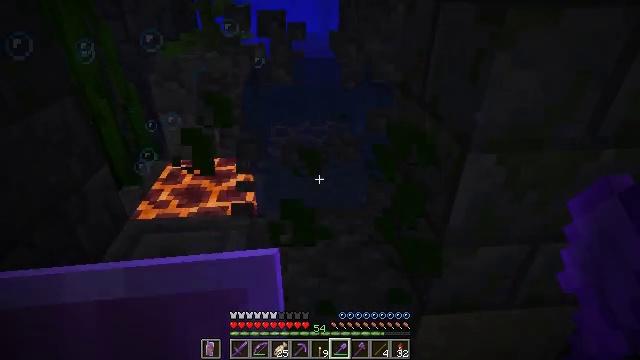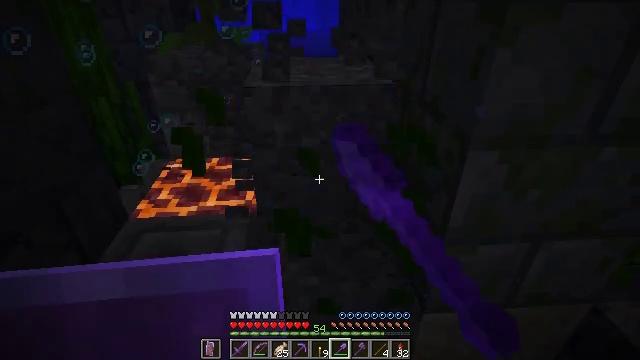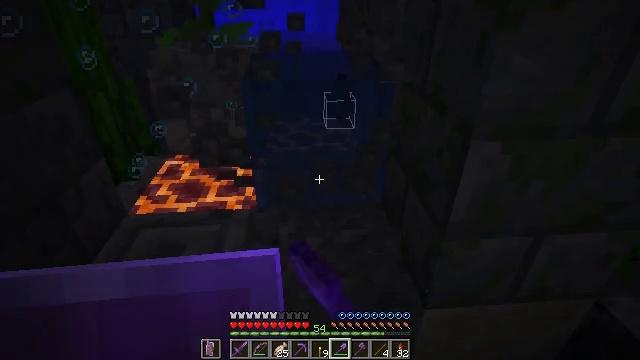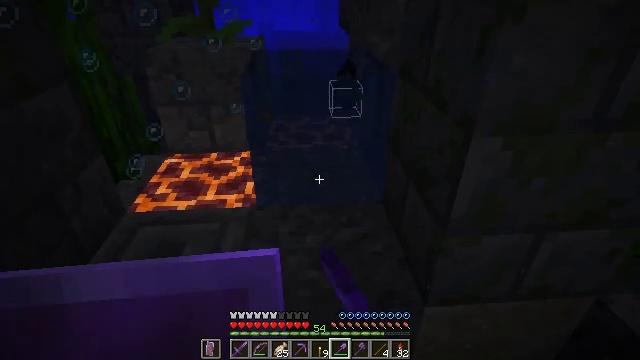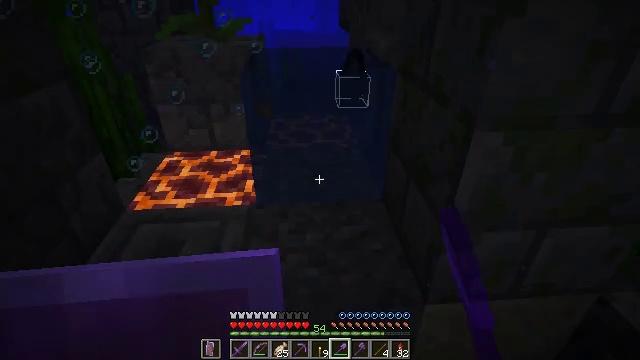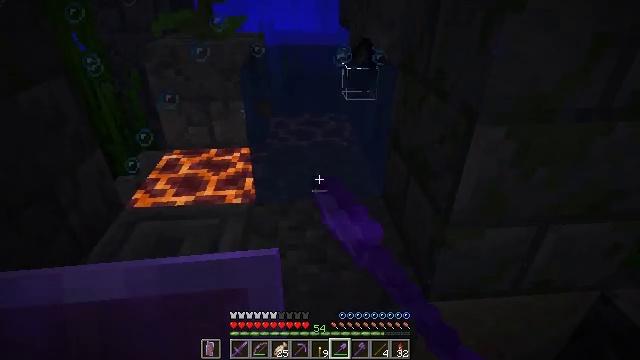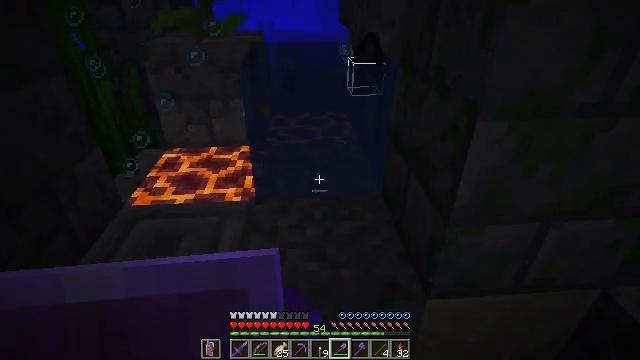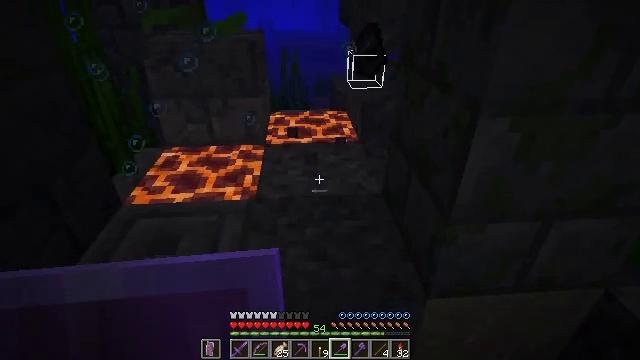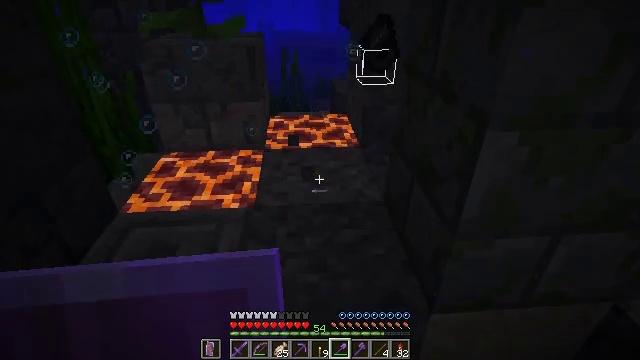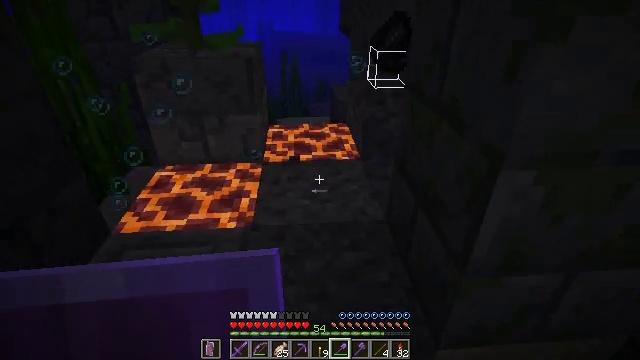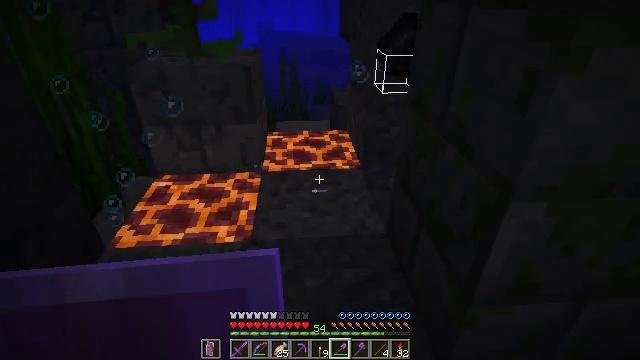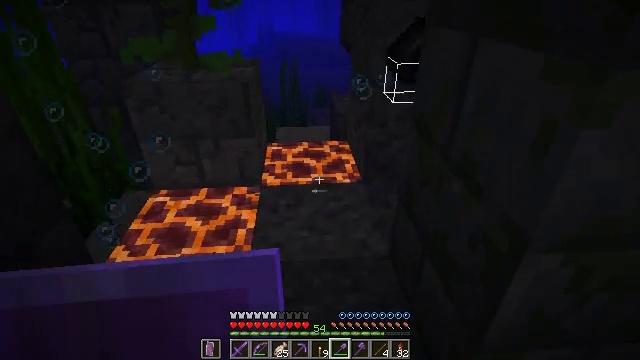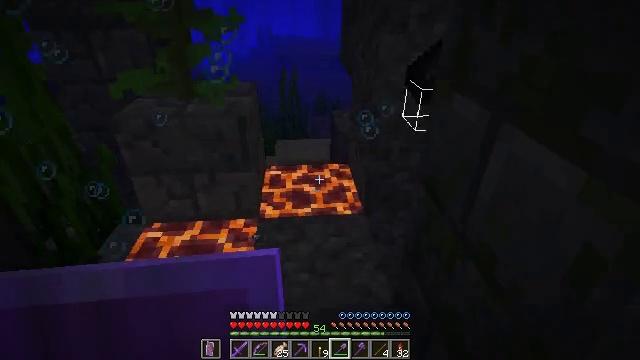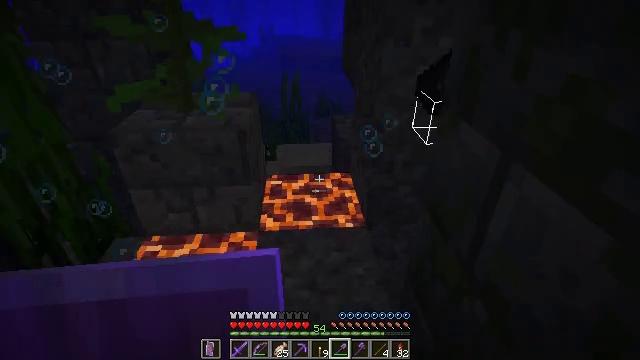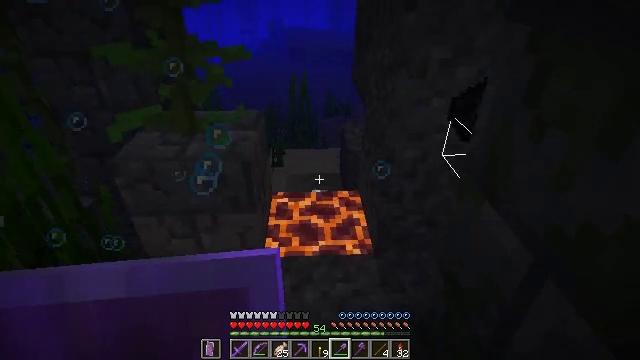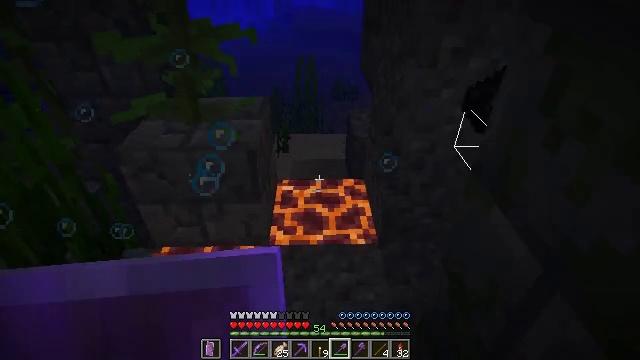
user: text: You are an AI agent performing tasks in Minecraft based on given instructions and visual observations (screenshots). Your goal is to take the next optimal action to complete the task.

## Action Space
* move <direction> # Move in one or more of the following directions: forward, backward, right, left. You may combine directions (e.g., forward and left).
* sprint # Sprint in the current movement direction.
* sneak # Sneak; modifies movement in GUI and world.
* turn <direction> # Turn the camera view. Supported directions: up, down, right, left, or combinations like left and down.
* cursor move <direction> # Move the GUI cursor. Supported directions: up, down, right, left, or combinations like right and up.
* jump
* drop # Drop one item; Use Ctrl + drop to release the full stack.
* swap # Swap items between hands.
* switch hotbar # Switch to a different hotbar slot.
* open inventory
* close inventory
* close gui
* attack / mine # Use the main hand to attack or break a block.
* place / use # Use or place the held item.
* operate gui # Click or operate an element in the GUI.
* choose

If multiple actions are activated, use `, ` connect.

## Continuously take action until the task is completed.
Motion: motion action
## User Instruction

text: Break the gravel block.
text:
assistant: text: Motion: attack / mine
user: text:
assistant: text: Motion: attack / mine
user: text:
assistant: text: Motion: attack / mine
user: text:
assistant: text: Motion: attack / mine
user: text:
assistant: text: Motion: no_op
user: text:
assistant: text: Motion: no_op
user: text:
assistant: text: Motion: move forward, jump
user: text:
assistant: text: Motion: move forward, jump
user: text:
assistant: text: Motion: move forward, jump
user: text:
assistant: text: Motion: move forward, jump
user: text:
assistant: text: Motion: move forward, jump
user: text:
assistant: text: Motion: move forward, jump
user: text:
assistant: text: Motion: move forward, jump
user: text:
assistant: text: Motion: move forward, turn left and down, jump
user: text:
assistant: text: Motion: move forward, turn left and down
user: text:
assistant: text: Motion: move forward, turn down
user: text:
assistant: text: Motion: move forward, turn down
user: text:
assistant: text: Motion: move forward, turn right
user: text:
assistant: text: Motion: turn right and down
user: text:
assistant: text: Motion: turn right and down
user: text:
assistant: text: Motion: turn right and down
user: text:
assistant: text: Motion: turn right
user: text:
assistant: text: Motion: turn right and down
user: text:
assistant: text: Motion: turn right and down
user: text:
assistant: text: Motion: turn right and down
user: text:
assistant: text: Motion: turn right
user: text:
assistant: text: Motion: no_op
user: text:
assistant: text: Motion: no_op
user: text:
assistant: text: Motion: no_op
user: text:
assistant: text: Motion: turn left and up